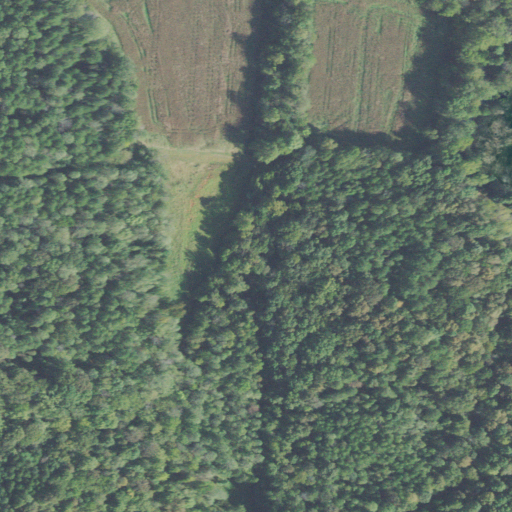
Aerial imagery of valley in Tennessee named Davis Hollow containing deciduous forest, pasture, mixed forest, evergreen forest, and open development